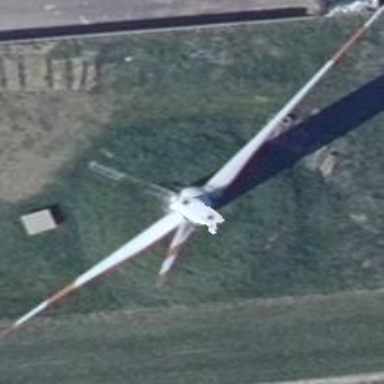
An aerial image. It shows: Wind turbine generating power.